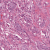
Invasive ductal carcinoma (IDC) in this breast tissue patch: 1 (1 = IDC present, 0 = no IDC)